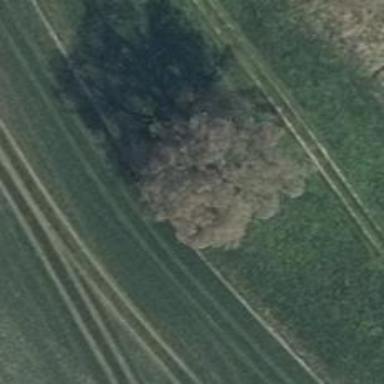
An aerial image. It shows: Beautiful tree in nature.